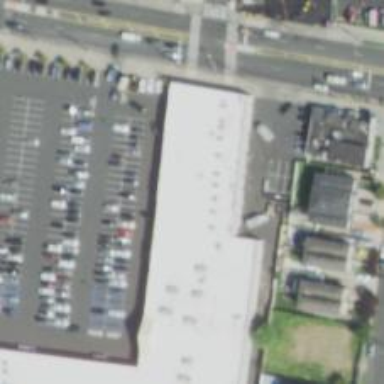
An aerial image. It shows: Convenience shop.